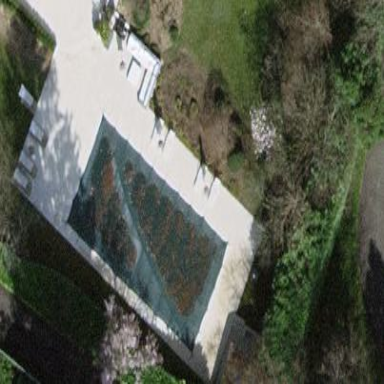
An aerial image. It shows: Swimming pool located in leisure land.